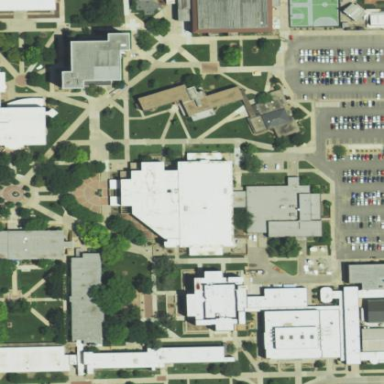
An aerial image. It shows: University building with library inside.